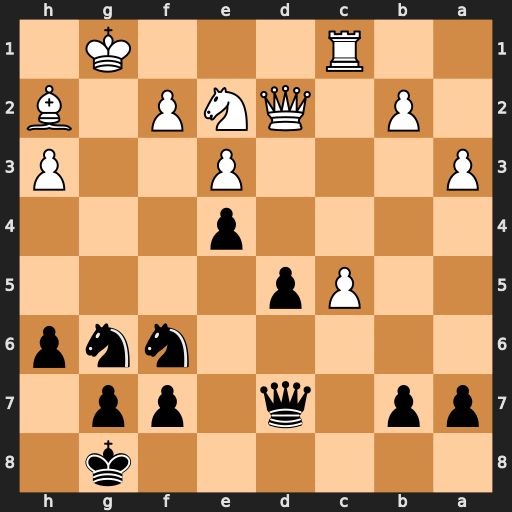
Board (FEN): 6k1/pp1q1pp1/5nnp/2Pp4/4p3/P3P2P/1P1QNP1B/2R3K1
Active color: b
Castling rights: -
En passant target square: -
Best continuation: Nh4 Nd4 Qxh3